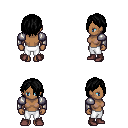
a pixel art fantasy rpg character, female body template, human, dark skin, steel arm armor, white pants, black bangs hairstyle, maroon shoes, four views (front, back, left, right), 2x2 character sprite sheet, small pixel art, hard edges, no anti-aliasing